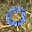
Label: 0